Interaction volume radius: 10 \u00c5
Interaction volume height: 35 \u00c5
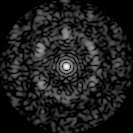
Disorder parameter: 0.7184